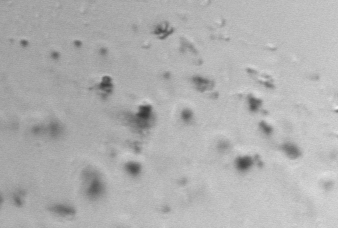
Label: Phaeocystis